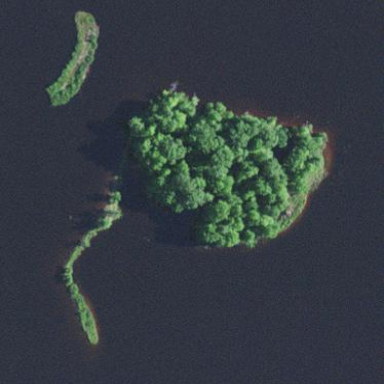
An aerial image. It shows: Islet.